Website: walmart
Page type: cart
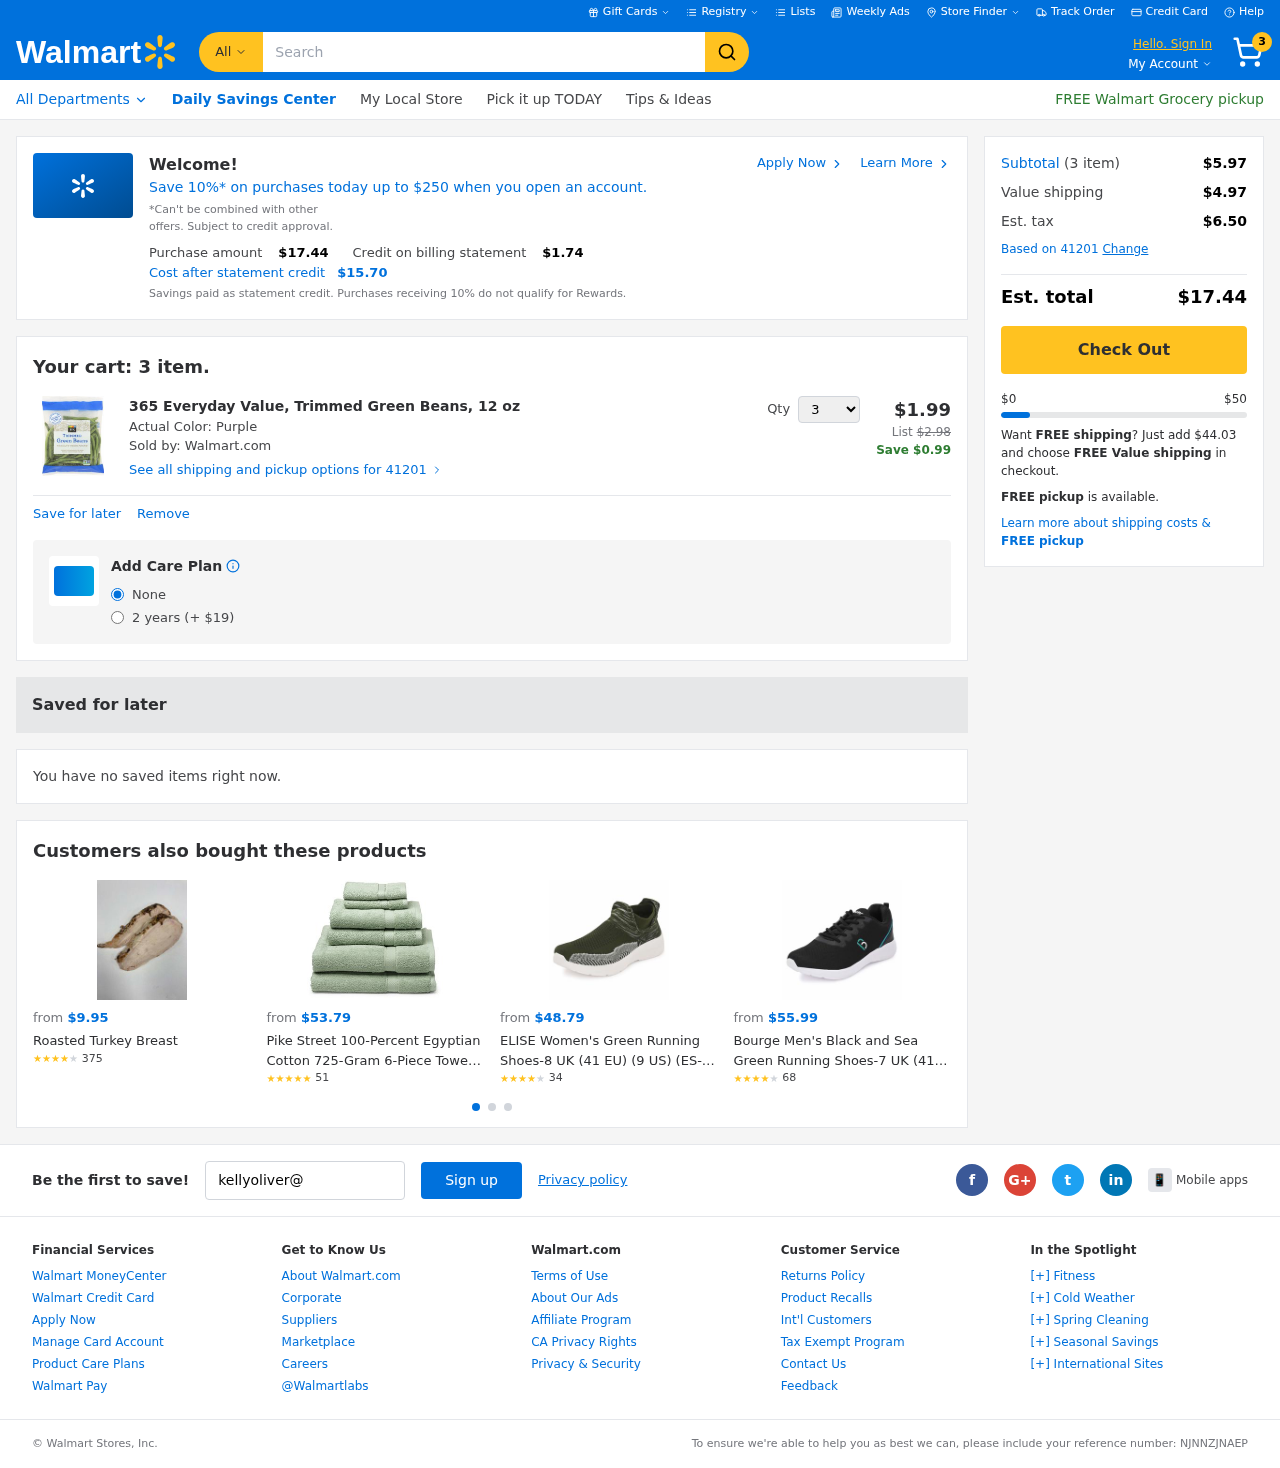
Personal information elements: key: PII_EMAIL
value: kellyoliver@gmail.com
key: PII_POSTCODE
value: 41201
Product elements: key: PRODUCT1_NAME
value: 365 Everyday Value, Trimmed Green Beans, 12 oz
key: PRODUCT1_PRICE
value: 1.99
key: PRODUCT1_QUANTITY
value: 3
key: PRODUCT2_NAME
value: Roasted Turkey Breast
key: PRODUCT2_NUM_RATINGS
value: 375
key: PRODUCT2_PRICE
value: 9.95
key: PRODUCT2_RATING
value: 3.9
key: PRODUCT3_NAME
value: Pike Street 100-Percent Egyptian Cotton 725-Gram 6-Piece Towel Set, Pale Green
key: PRODUCT3_NUM_RATINGS
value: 51
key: PRODUCT3_PRICE
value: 53.79
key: PRODUCT3_RATING
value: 4.6
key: PRODUCT4_NAME
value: ELISE Women's Green Running Shoes-8 UK (41 EU) (9 US) (ES-S20-002)
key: PRODUCT4_NUM_RATINGS
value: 34
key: PRODUCT4_PRICE
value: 48.79
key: PRODUCT4_RATING
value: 4.1
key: PRODUCT5_NAME
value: Bourge Men's Black and Sea Green Running Shoes-7 UK (41 EU) (8 US) (Loire-279)
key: PRODUCT5_NUM_RATINGS
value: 68
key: PRODUCT5_PRICE
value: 55.99
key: PRODUCT5_RATING
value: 4.2
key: PRODUCT1_ORIGINAL_PRICE
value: $2.98
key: PRODUCT1_SAVINGS
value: Save $0.99
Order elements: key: ORDER_NUM_ITEMS
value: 3
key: ORDER_TOTAL
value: $17.44
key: PROMO_TOTAL_AFTER_CREDIT
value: $15.70
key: ORDER_SUBTOTAL
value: $5.97
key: ORDER_SHIPPING_COST
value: $4.97
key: ORDER_TAX
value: $6.50
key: FREE_SHIPPING_REMAINING
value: $44.03
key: ORDER_REFERENCE_NUMBER
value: NJNNZJNAEP
Search elements: key: HEADER_SEARCH
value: Search
Other elements: key: PROMO_CREDIT
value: $1.74